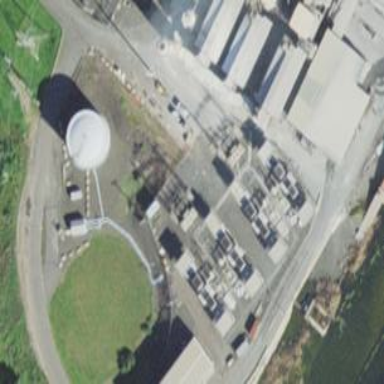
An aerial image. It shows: Gas turbine power generator.